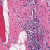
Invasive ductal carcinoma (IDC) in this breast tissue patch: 1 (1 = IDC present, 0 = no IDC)